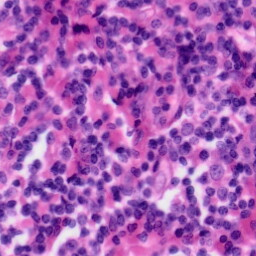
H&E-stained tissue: Tonsil